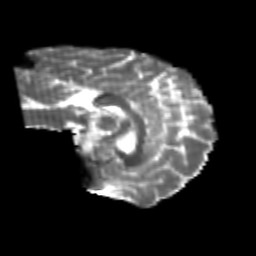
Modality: T2w
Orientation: sagittal
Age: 24
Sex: male
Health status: healthy
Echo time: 0.074 s